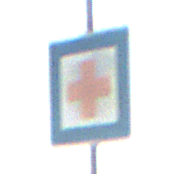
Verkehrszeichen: ErsteHilfe
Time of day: Night
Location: Outdoor (Nature)
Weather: Clear
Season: NotSpecified
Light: Natural